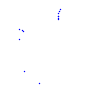
Particle: proton